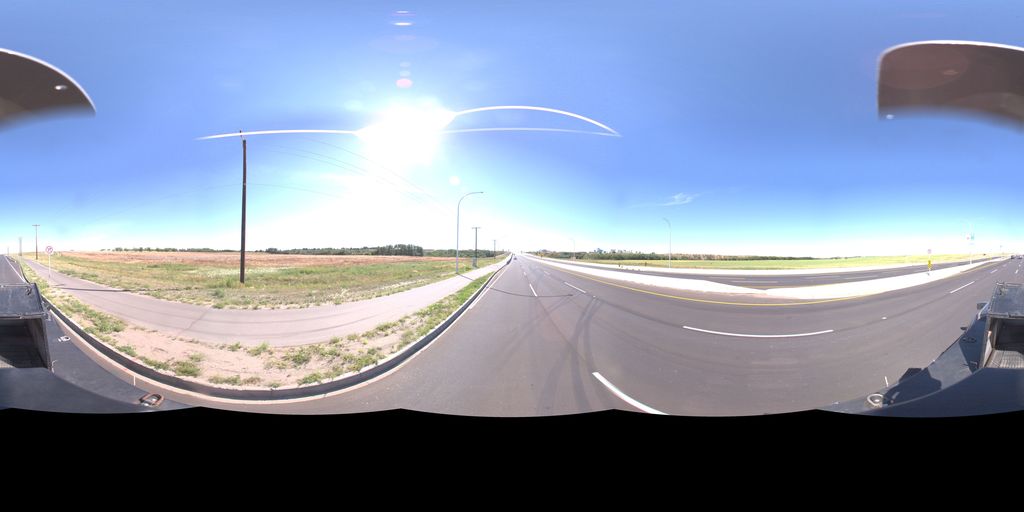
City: saskatoon